Question: I have a mysql instance running on digitalocean cloud.
sometimes the mysql instance get crash after working for few days,so i am monitoring that using monit to restart as soon as it crashes.

Today i came across this situation,it shows that the mysql is still running but it doesn't have a process id (i think because of which i couldn't access the mysql database and after restating it was working fine).can anybody tell why this situation has occured...?
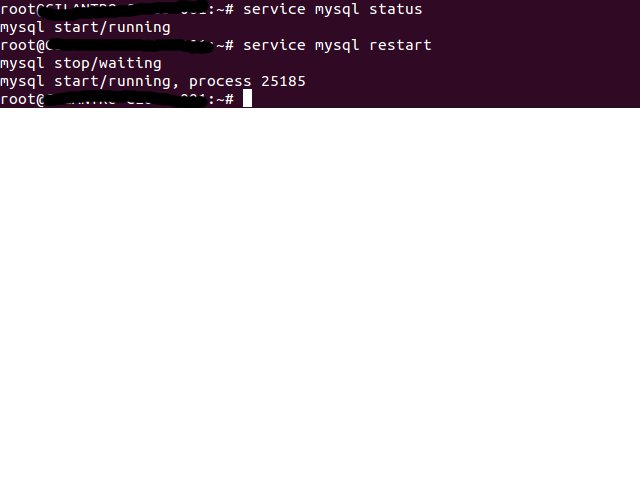
Answer: 'Monit' will always check that the pid number in a pid file belongs to a running process. If a program crashes and dies in a "normal" manner, then the process ID (pid) will not exist and monit will know that the program is not running and restart it even if a pid file exist. Some serverscancrash and leave a zombie process, and appear to run. Monit also test for zombie processes and will raise an alert if a process has become a zombie.
This may be due to an error in 'monit' that prevent it from remove monitoring process. So try modify your configuration
> check process mysql with pidfile /opt/mysql/data/myserver.mydomain.pid
group database
start program = "/etc/init.d/mysql start"
stop program = "/etc/init.d/mysql stop"
if failed host 192.168.1.1 port 3306 protocol mysql then restart
if 5 restarts within 5 cycles then timeout
depends on mysql_bin
depends on mysql_rc
check file mysql_bin with path /opt/mysql/bin/mysqld
group database
More details <URL>